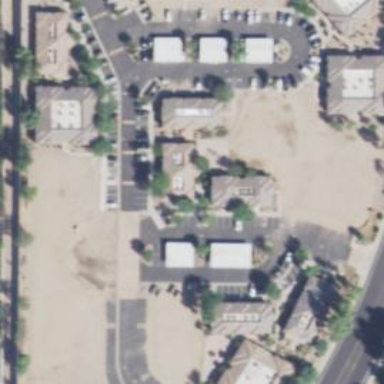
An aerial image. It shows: Healthcare clinic.